Question: I've map view in which I've few MKPointAnnotation.
All it's working, BUT, the "background" of the view's MKPoiintAnnotation are "invisible", and so it's not very "visible".
I wanted to change te background to white, I tried to use :
-
But I didn't succeed to change the background with this method. What I need to use ? Thx,
EDIT : By "background", I want to mean, the background under the text "Current Location" (for this example) :

EDIT 2 :
I'm using this code to add annotation :
'''
annotationPoint = [[MKPointAnnotation alloc] init];
annotationCoord.latitude = [[item getPlace] getLatitude];
annotationCoord.longitude = [[item getPlace] getLongitude];
annotationPoint.coordinate = annotationCoord;
annotationPoint.title = item.getNom;
annotationPoint.subtitle = [Utils getDateString :item.getDeadline :@"dd/MM/yyyy HH:mm"];
[_mapView addAnnotation:annotationPoint];
'''
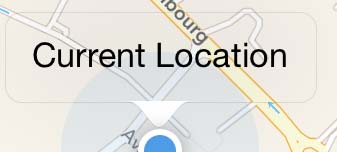
Answer: You need to build a custom annotation, you might want to follow this tutorial:
<URL>